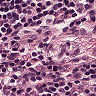
Metastatic tissue present: no